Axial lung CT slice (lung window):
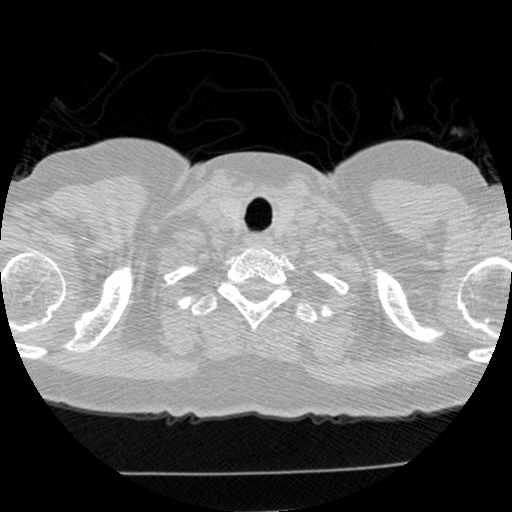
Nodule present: no